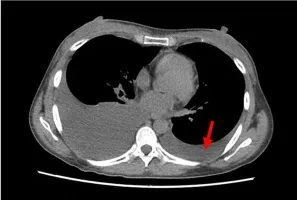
Clinical and Diagnostic Progression in Patient with PPMS and SLE. (E) Subsequent CT image illustrating a significant reduction in pleural effusion post-treatment (2022-11-16).
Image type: radiology (ct)